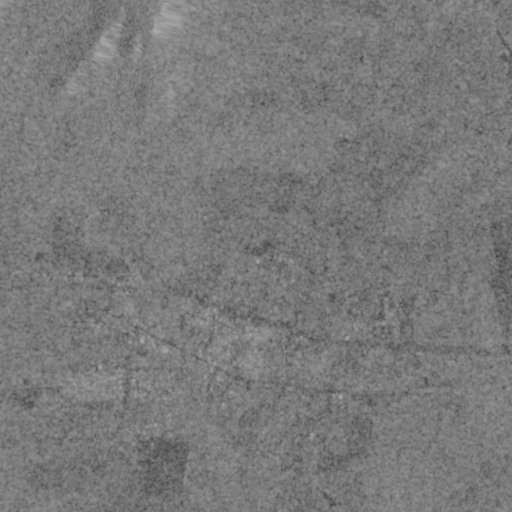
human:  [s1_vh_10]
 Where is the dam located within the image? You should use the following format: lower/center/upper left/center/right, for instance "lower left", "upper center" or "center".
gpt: The dam is located in the upper right of the image.
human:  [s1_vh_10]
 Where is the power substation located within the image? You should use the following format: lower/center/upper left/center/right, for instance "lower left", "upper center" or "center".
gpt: The power substation is located in the center left of the image.
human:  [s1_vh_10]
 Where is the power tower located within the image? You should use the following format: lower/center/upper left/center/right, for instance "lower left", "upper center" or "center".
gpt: The power tower is located in the center left of the image.
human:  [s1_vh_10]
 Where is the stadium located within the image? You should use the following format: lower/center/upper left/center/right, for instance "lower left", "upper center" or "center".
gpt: The stadium is located in the center right of the image.
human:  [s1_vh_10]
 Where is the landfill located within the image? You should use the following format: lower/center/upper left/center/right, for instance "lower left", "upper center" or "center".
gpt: There is no landfill in the image.

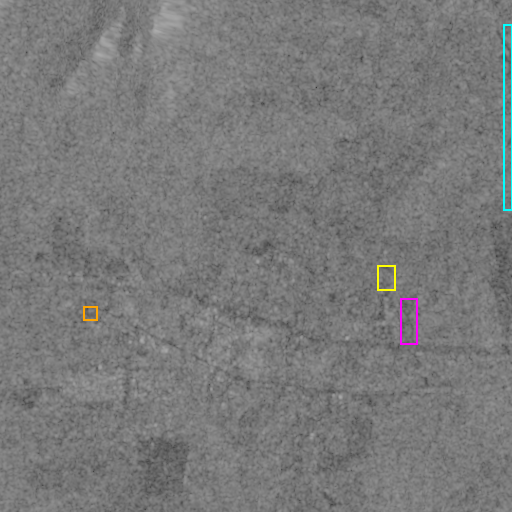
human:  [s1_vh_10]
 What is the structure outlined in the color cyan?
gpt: The structure outlined in cyan is a dam.
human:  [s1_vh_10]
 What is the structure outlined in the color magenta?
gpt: The structure outlined in magenta is a park.
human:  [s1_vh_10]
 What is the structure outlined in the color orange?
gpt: The structure outlined in orange is a power substation.
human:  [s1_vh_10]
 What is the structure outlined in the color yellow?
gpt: The structure outlined in yellow is a stadium.
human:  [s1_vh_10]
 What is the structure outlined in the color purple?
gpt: There is no purple outline.